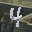
Label: 4